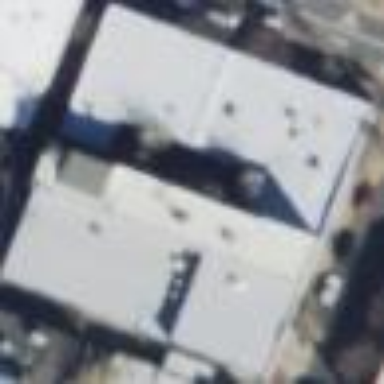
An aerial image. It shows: Commercial building.